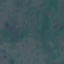
Land use / land cover: HerbaceousVegetation